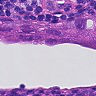
Metastatic tissue present: yes